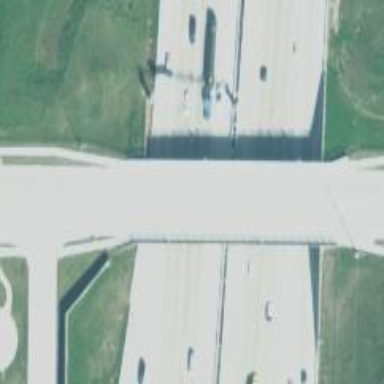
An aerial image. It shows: Secondary road bridge with dual carriageways.